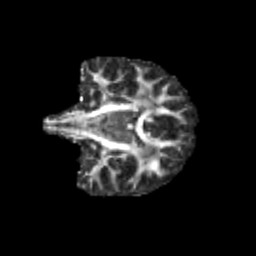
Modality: FA
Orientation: coronal
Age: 10
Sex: female
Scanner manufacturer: siemens
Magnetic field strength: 3 T
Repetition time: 3.8 s
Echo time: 0.07 s